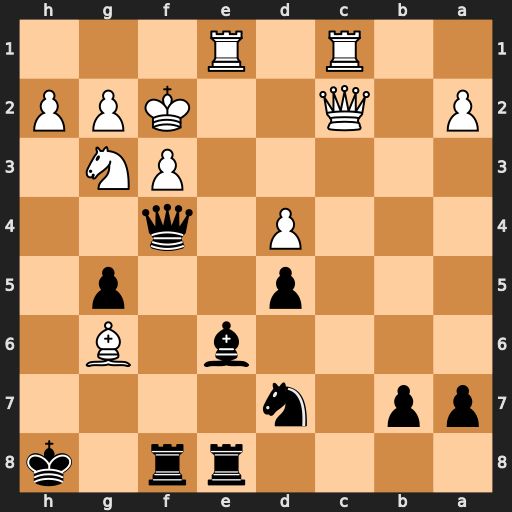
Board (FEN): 4rr1k/pp1n4/4b1B1/3p2p1/3P1q2/5PN1/P1Q2KPP/2R1R3
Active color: b
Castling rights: -
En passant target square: -
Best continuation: Qxd4+ Re3 Ne5 Bh5 Rc8